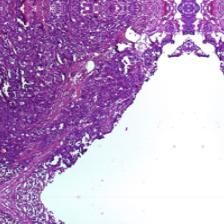
Diagnosis: OSCC